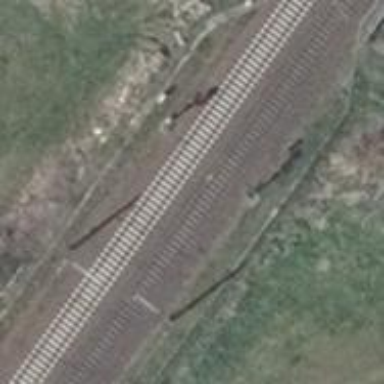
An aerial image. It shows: Railway signal.